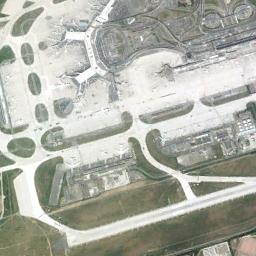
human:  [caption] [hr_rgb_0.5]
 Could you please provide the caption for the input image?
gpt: There are several planes on the tarmac with one runway in the airport .

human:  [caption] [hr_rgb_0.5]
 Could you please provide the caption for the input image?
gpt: A huge complex airport with many runways and buildings .

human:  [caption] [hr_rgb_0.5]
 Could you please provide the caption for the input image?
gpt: Most of the airport's buildings have white ceilings .

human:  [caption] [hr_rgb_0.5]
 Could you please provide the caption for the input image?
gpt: An airport with some runways and a white terminal on the lawn and some planes parked next to the terminal .

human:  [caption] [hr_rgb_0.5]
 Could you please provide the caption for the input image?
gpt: The airport has many oval meadows .